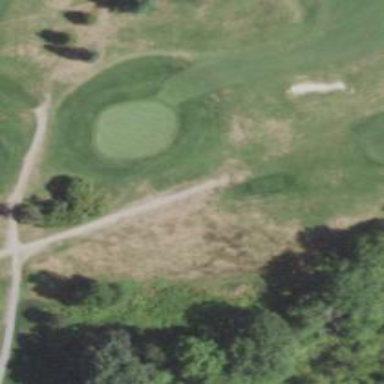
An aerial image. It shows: Pathway for golfing.